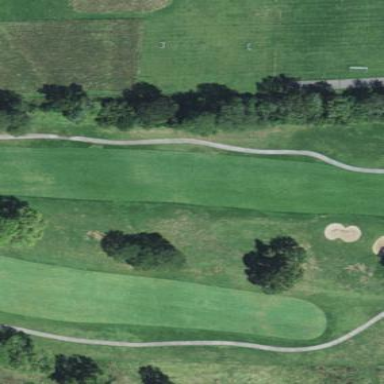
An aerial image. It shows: Golf green.